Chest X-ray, PA view. Patient: 57 years old, sex F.
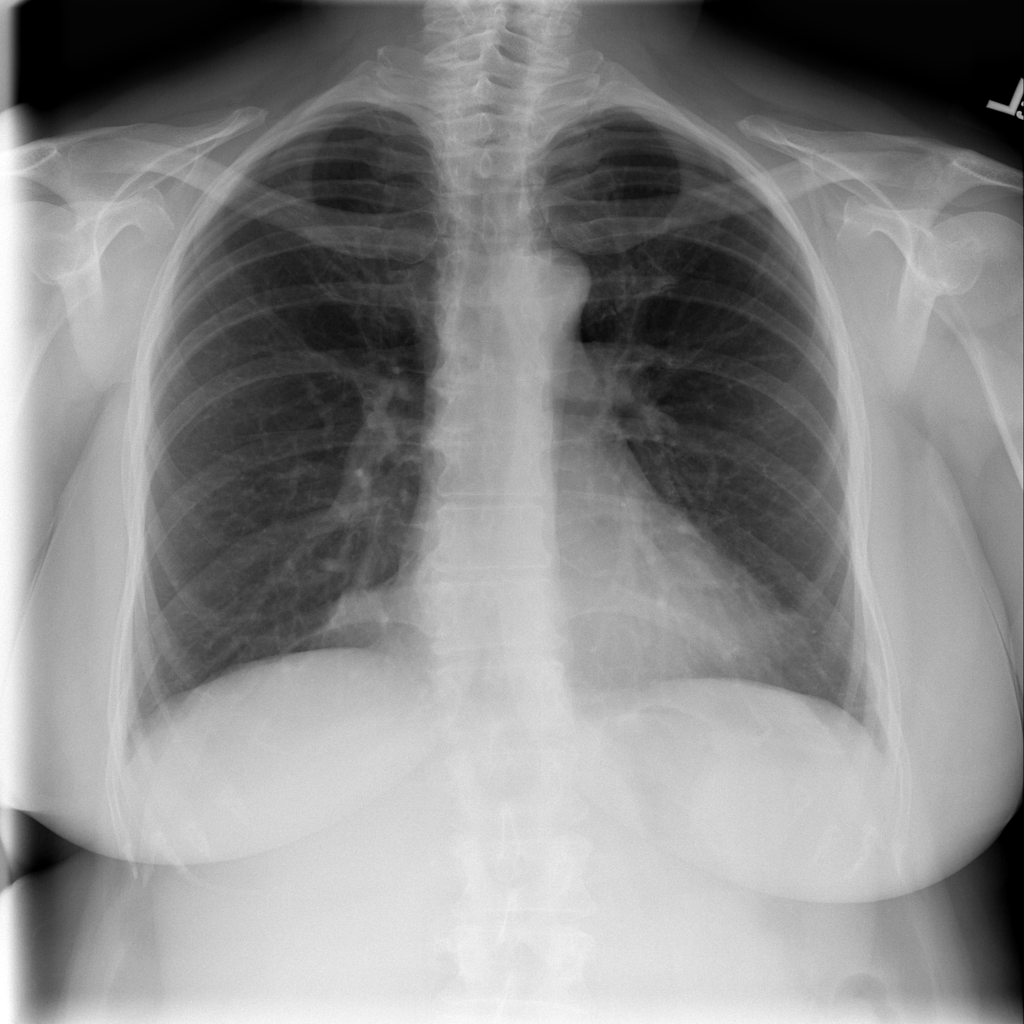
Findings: Mass